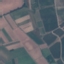
Land use / land cover: PermanentCrop